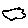
Label: cloud